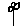
Label: flower